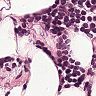
Metastatic tissue present: yes